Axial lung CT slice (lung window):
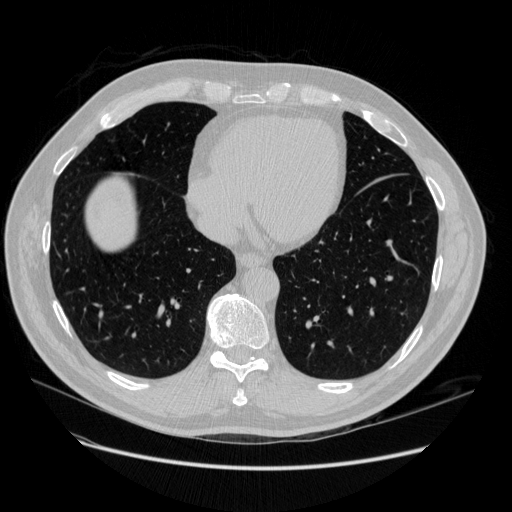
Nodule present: no